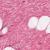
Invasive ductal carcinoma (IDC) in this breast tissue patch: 0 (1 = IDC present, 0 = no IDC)